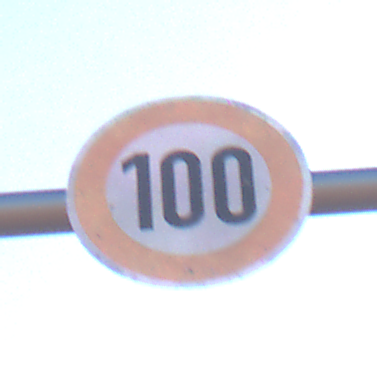
Verkehrszeichen: Geschwindigkeit100
Umgebung: Outdoor, Nature
Tageszeit: MorningAfternoon
Wetter: Clear
Licht: Natural
Jahreszeit: NotSpecified
Kontrast: HighContrast